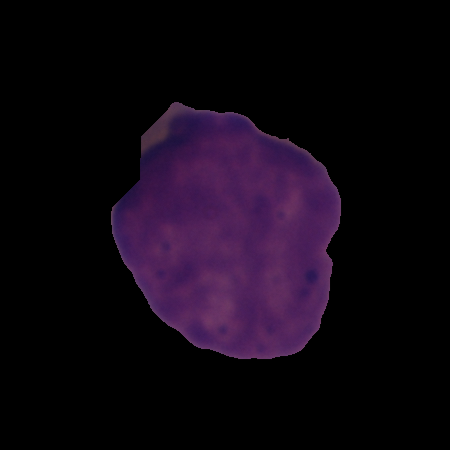
Label: cancer